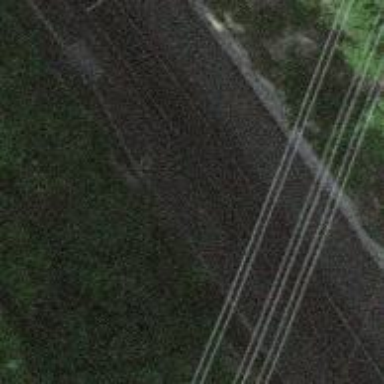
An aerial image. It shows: Railway track with contact line for electrification.